Question: suddenly there is a missing of domain, controller and someother folders in my project in GGTS 2.2.1 my imported project looks like following folder
<URL>

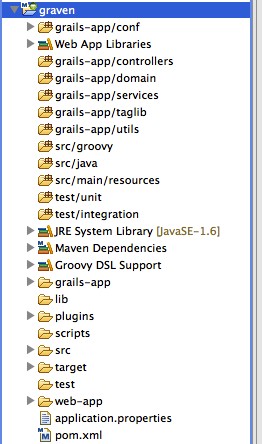
Answer: As I understand the problem is that you don't see some folders (eg domain, controllers, ...) in project explorer. This happend to me once too.
The problem was that the imported projected didn't have .classpath file and when you were importing the project grails made one for you.
The solution is to copy-paste the original .classpath file or if you don't have the original try to create it from another project.